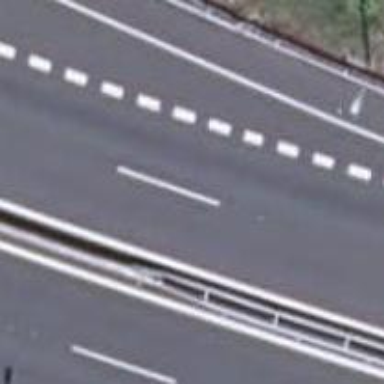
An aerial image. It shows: Asphalt motorway.